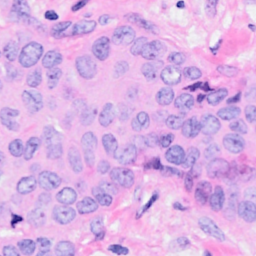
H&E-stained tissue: Breast